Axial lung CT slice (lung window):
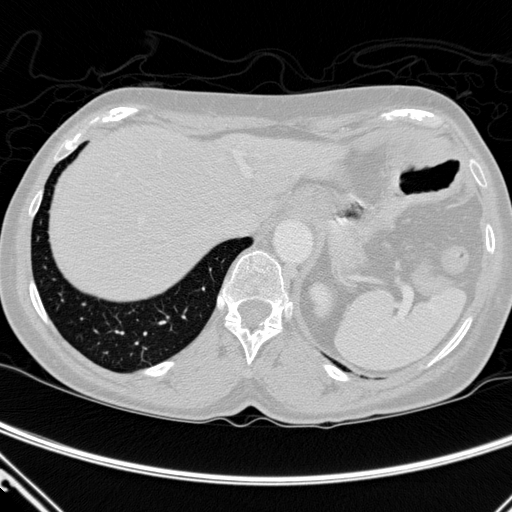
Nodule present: no